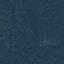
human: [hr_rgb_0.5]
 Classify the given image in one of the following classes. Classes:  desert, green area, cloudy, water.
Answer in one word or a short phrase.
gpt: green area